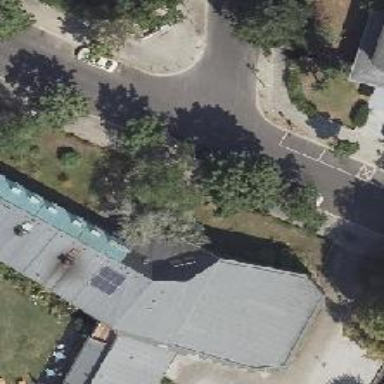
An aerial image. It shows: Footway along the road.